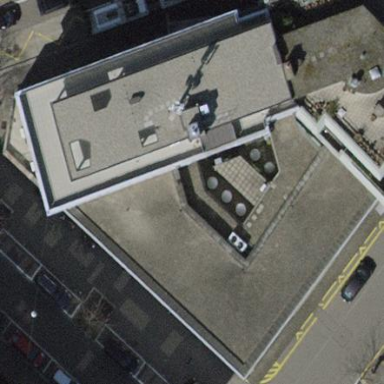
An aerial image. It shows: Office building.